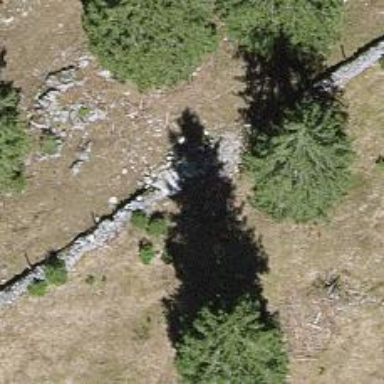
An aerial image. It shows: Wall barrier.